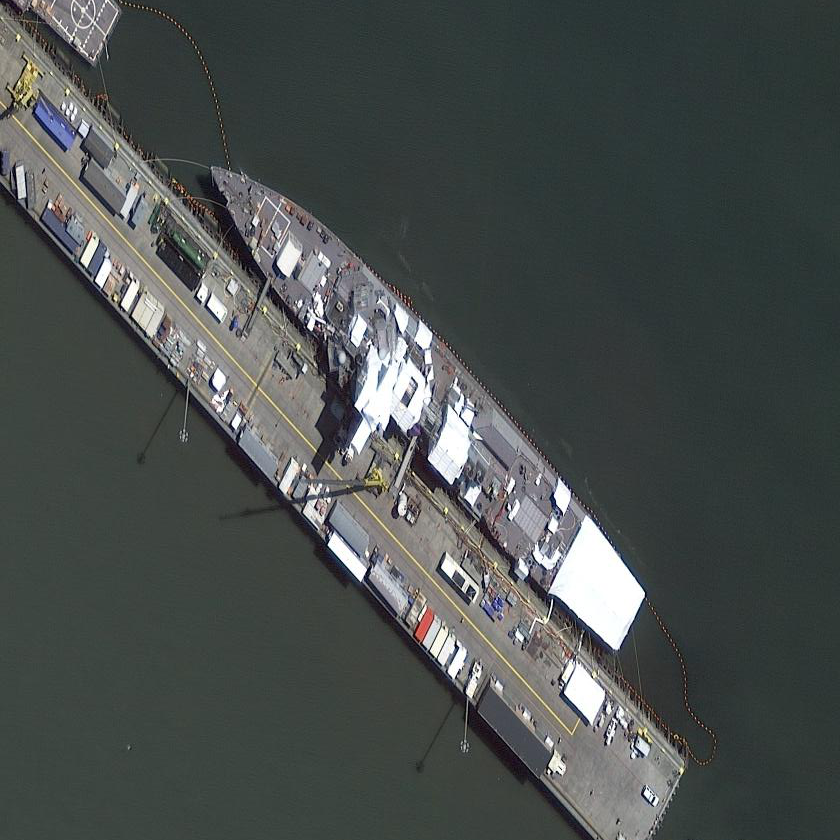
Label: destroyer